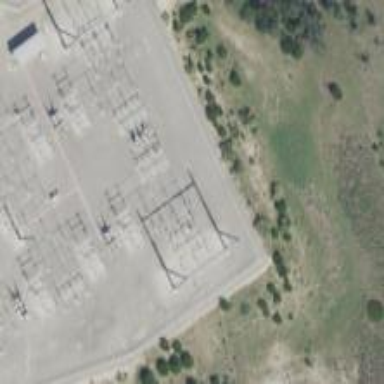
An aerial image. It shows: Switch used for power control.